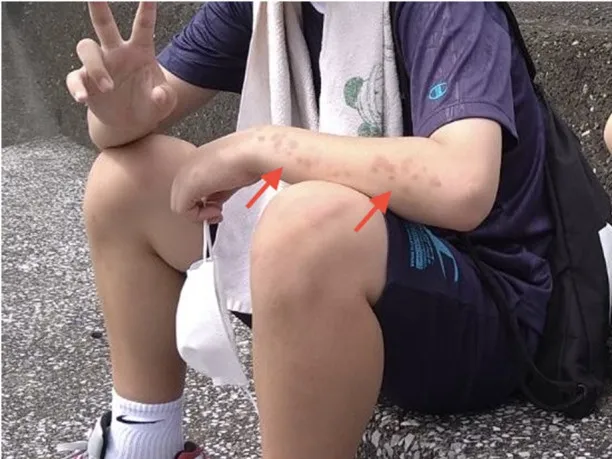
Erythematous skin rash observed on the left forearm of our patient at onset (arrows). Skin rash then spread to the other extremities and trunk.
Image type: medical_photograph (skin_photograph)